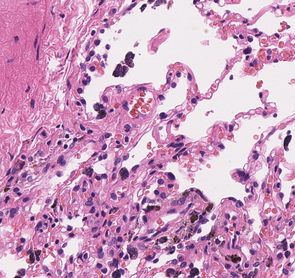
Tumor epithelial tissue: no
Tumor-associated stroma tissue: no
Normal tissue: yes